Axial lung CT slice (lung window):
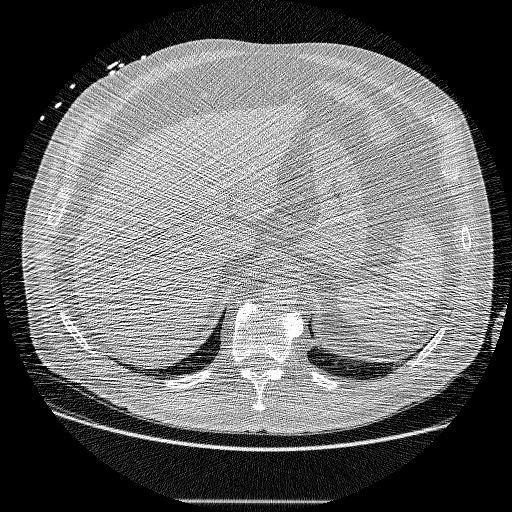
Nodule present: no